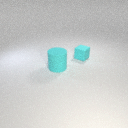
small cyan rubber cube behind large cyan rubber cylinder